Brain MRI, t2w sequence, axial 2D slice.
Patient: age 28, sex M, weight 95 kg, height 1.95 m
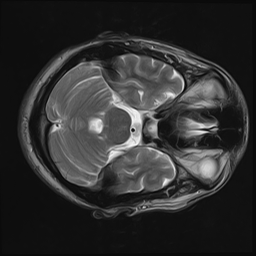